Field crop: maize
Growth stage: 1
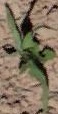
Species: maize